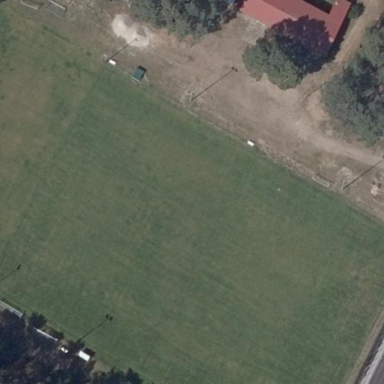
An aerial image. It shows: Soccer sports center for leisure activities.